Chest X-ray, PA view. Patient: 43 years old, sex F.
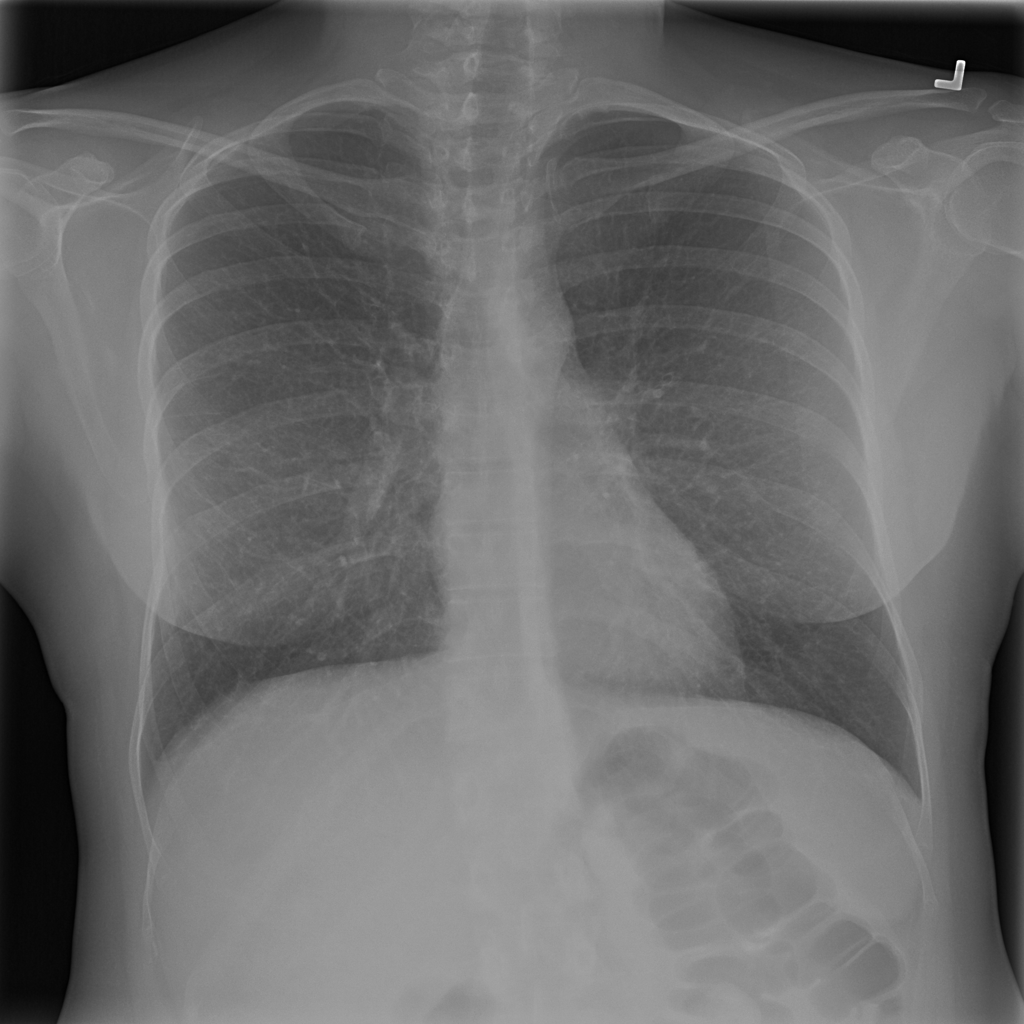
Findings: No Finding